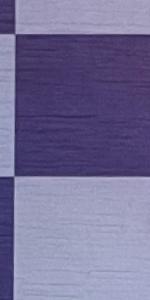
Label: Empty